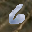
Label: 6